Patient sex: F
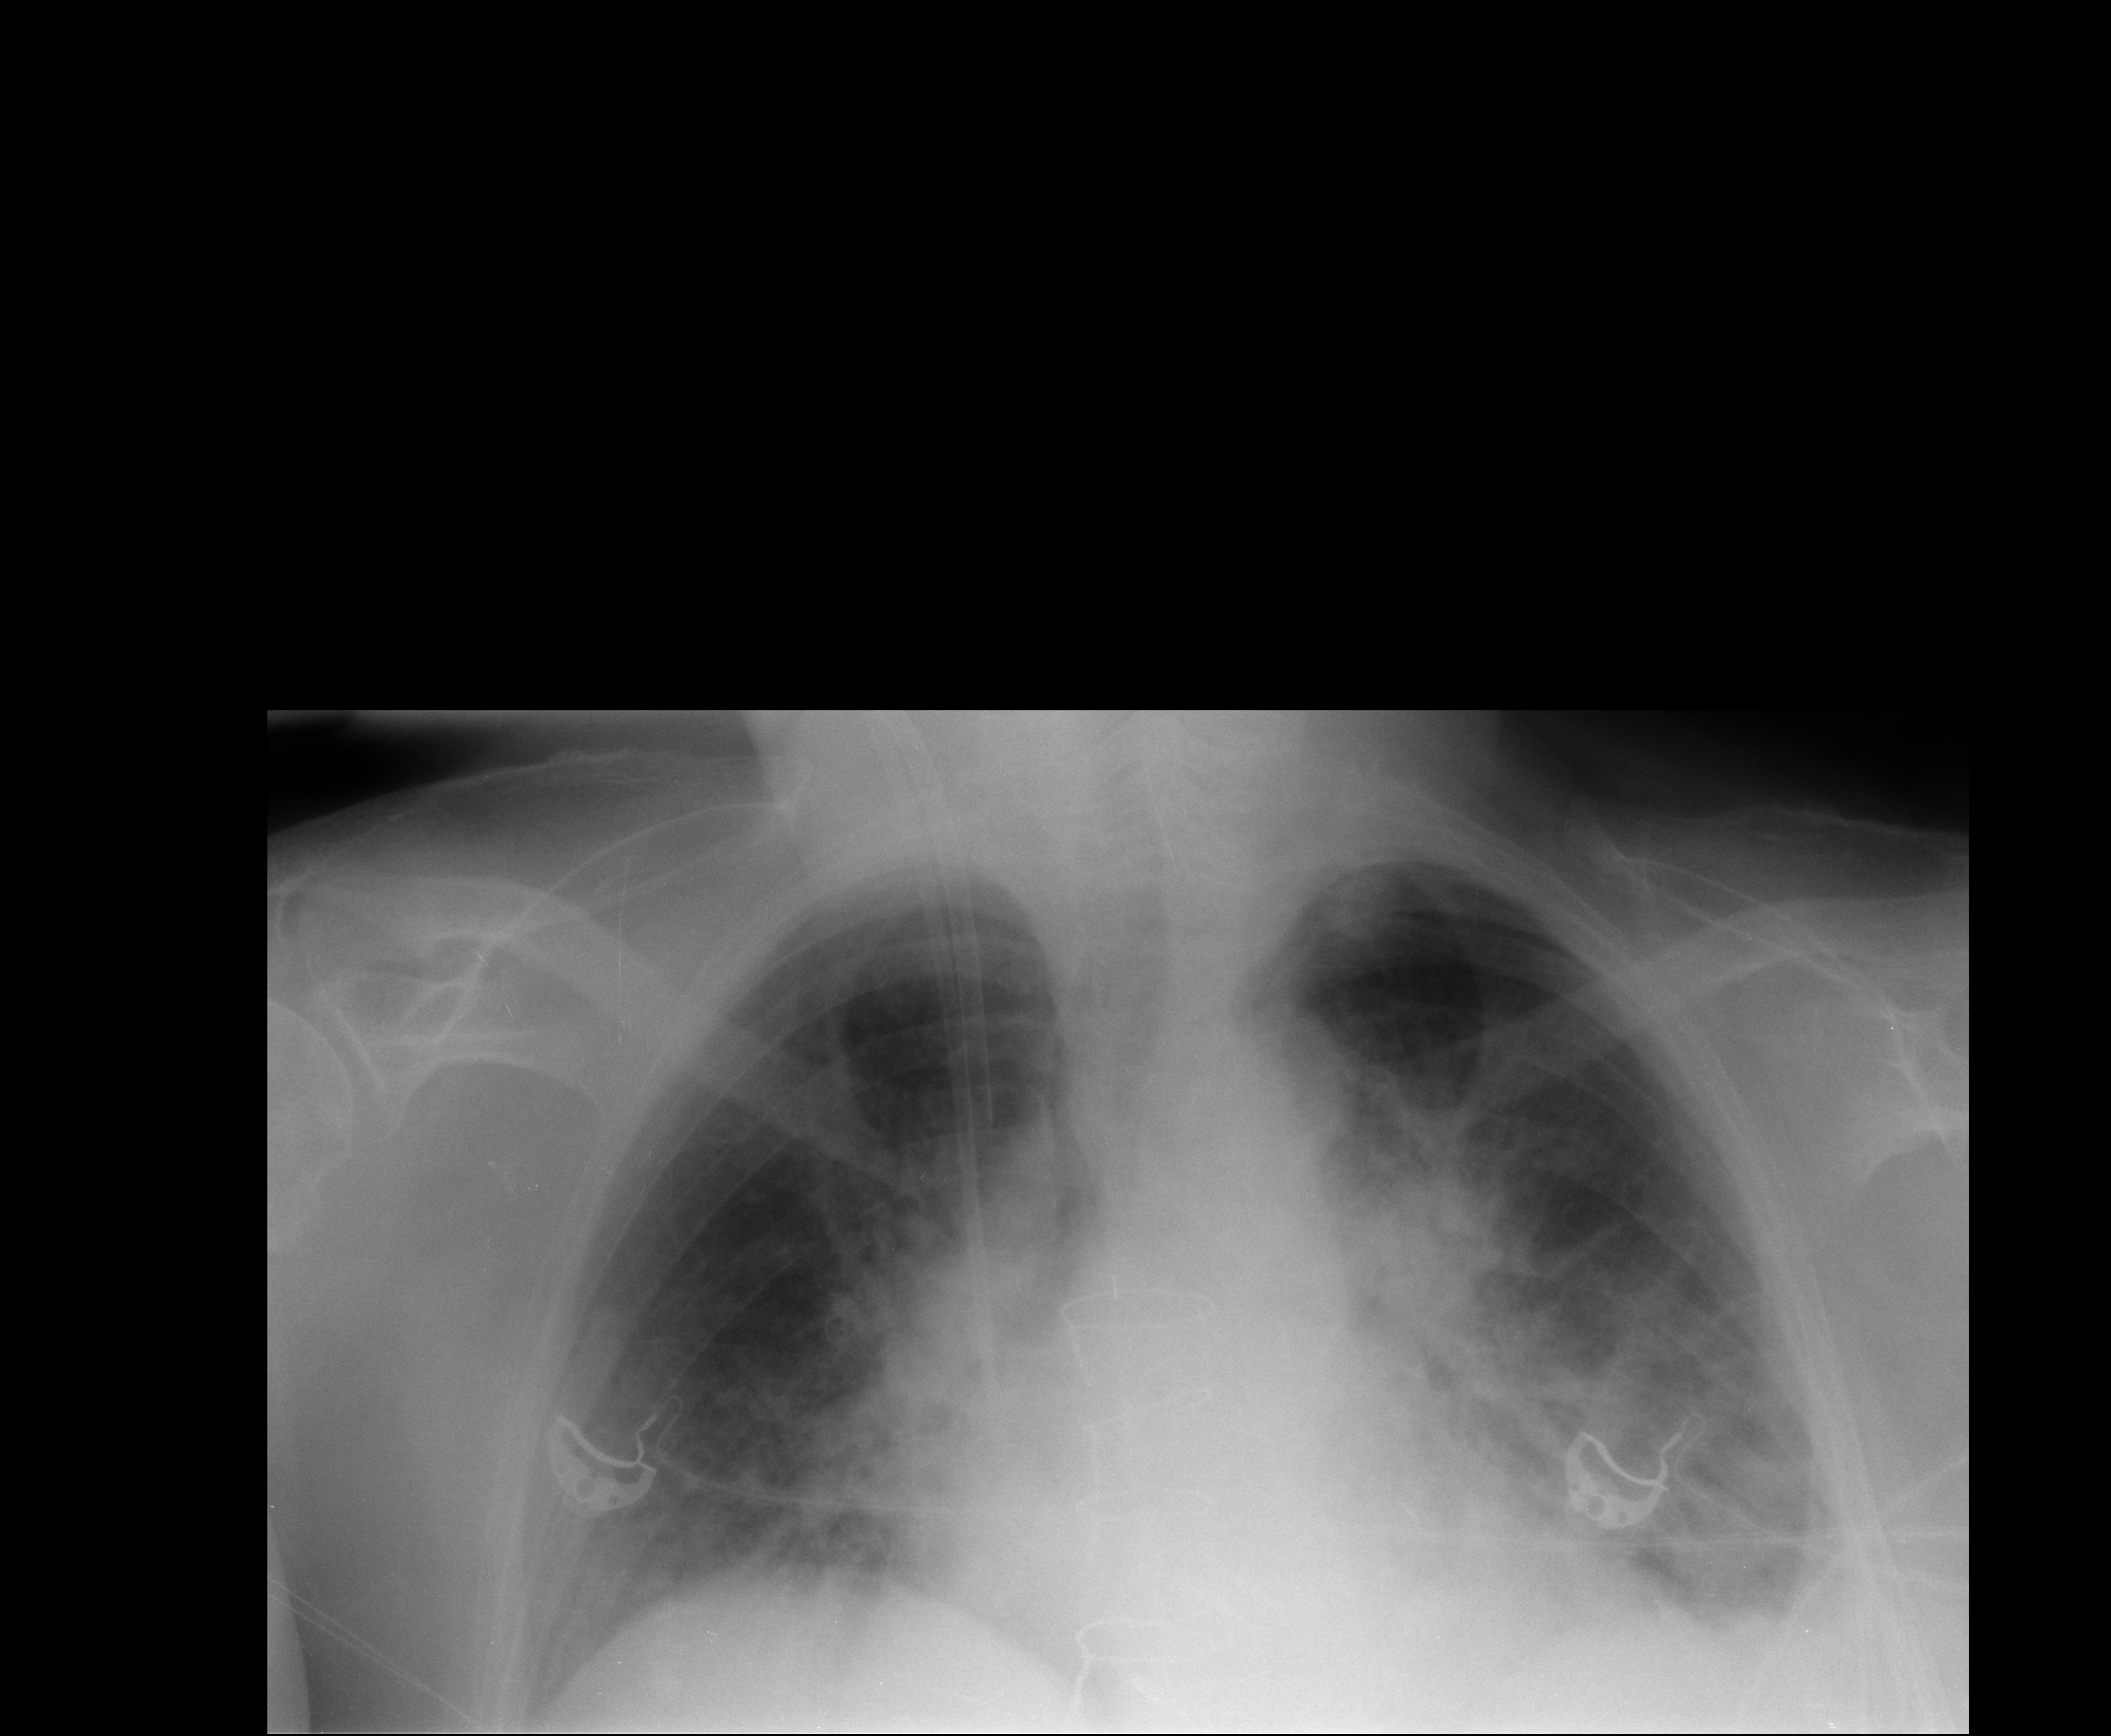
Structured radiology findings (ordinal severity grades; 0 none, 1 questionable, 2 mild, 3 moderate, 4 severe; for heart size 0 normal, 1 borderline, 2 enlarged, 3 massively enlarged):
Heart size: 2
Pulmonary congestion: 3
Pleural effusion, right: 0
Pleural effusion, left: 2
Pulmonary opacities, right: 0
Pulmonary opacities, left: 1
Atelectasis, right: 1
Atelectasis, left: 0